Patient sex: M
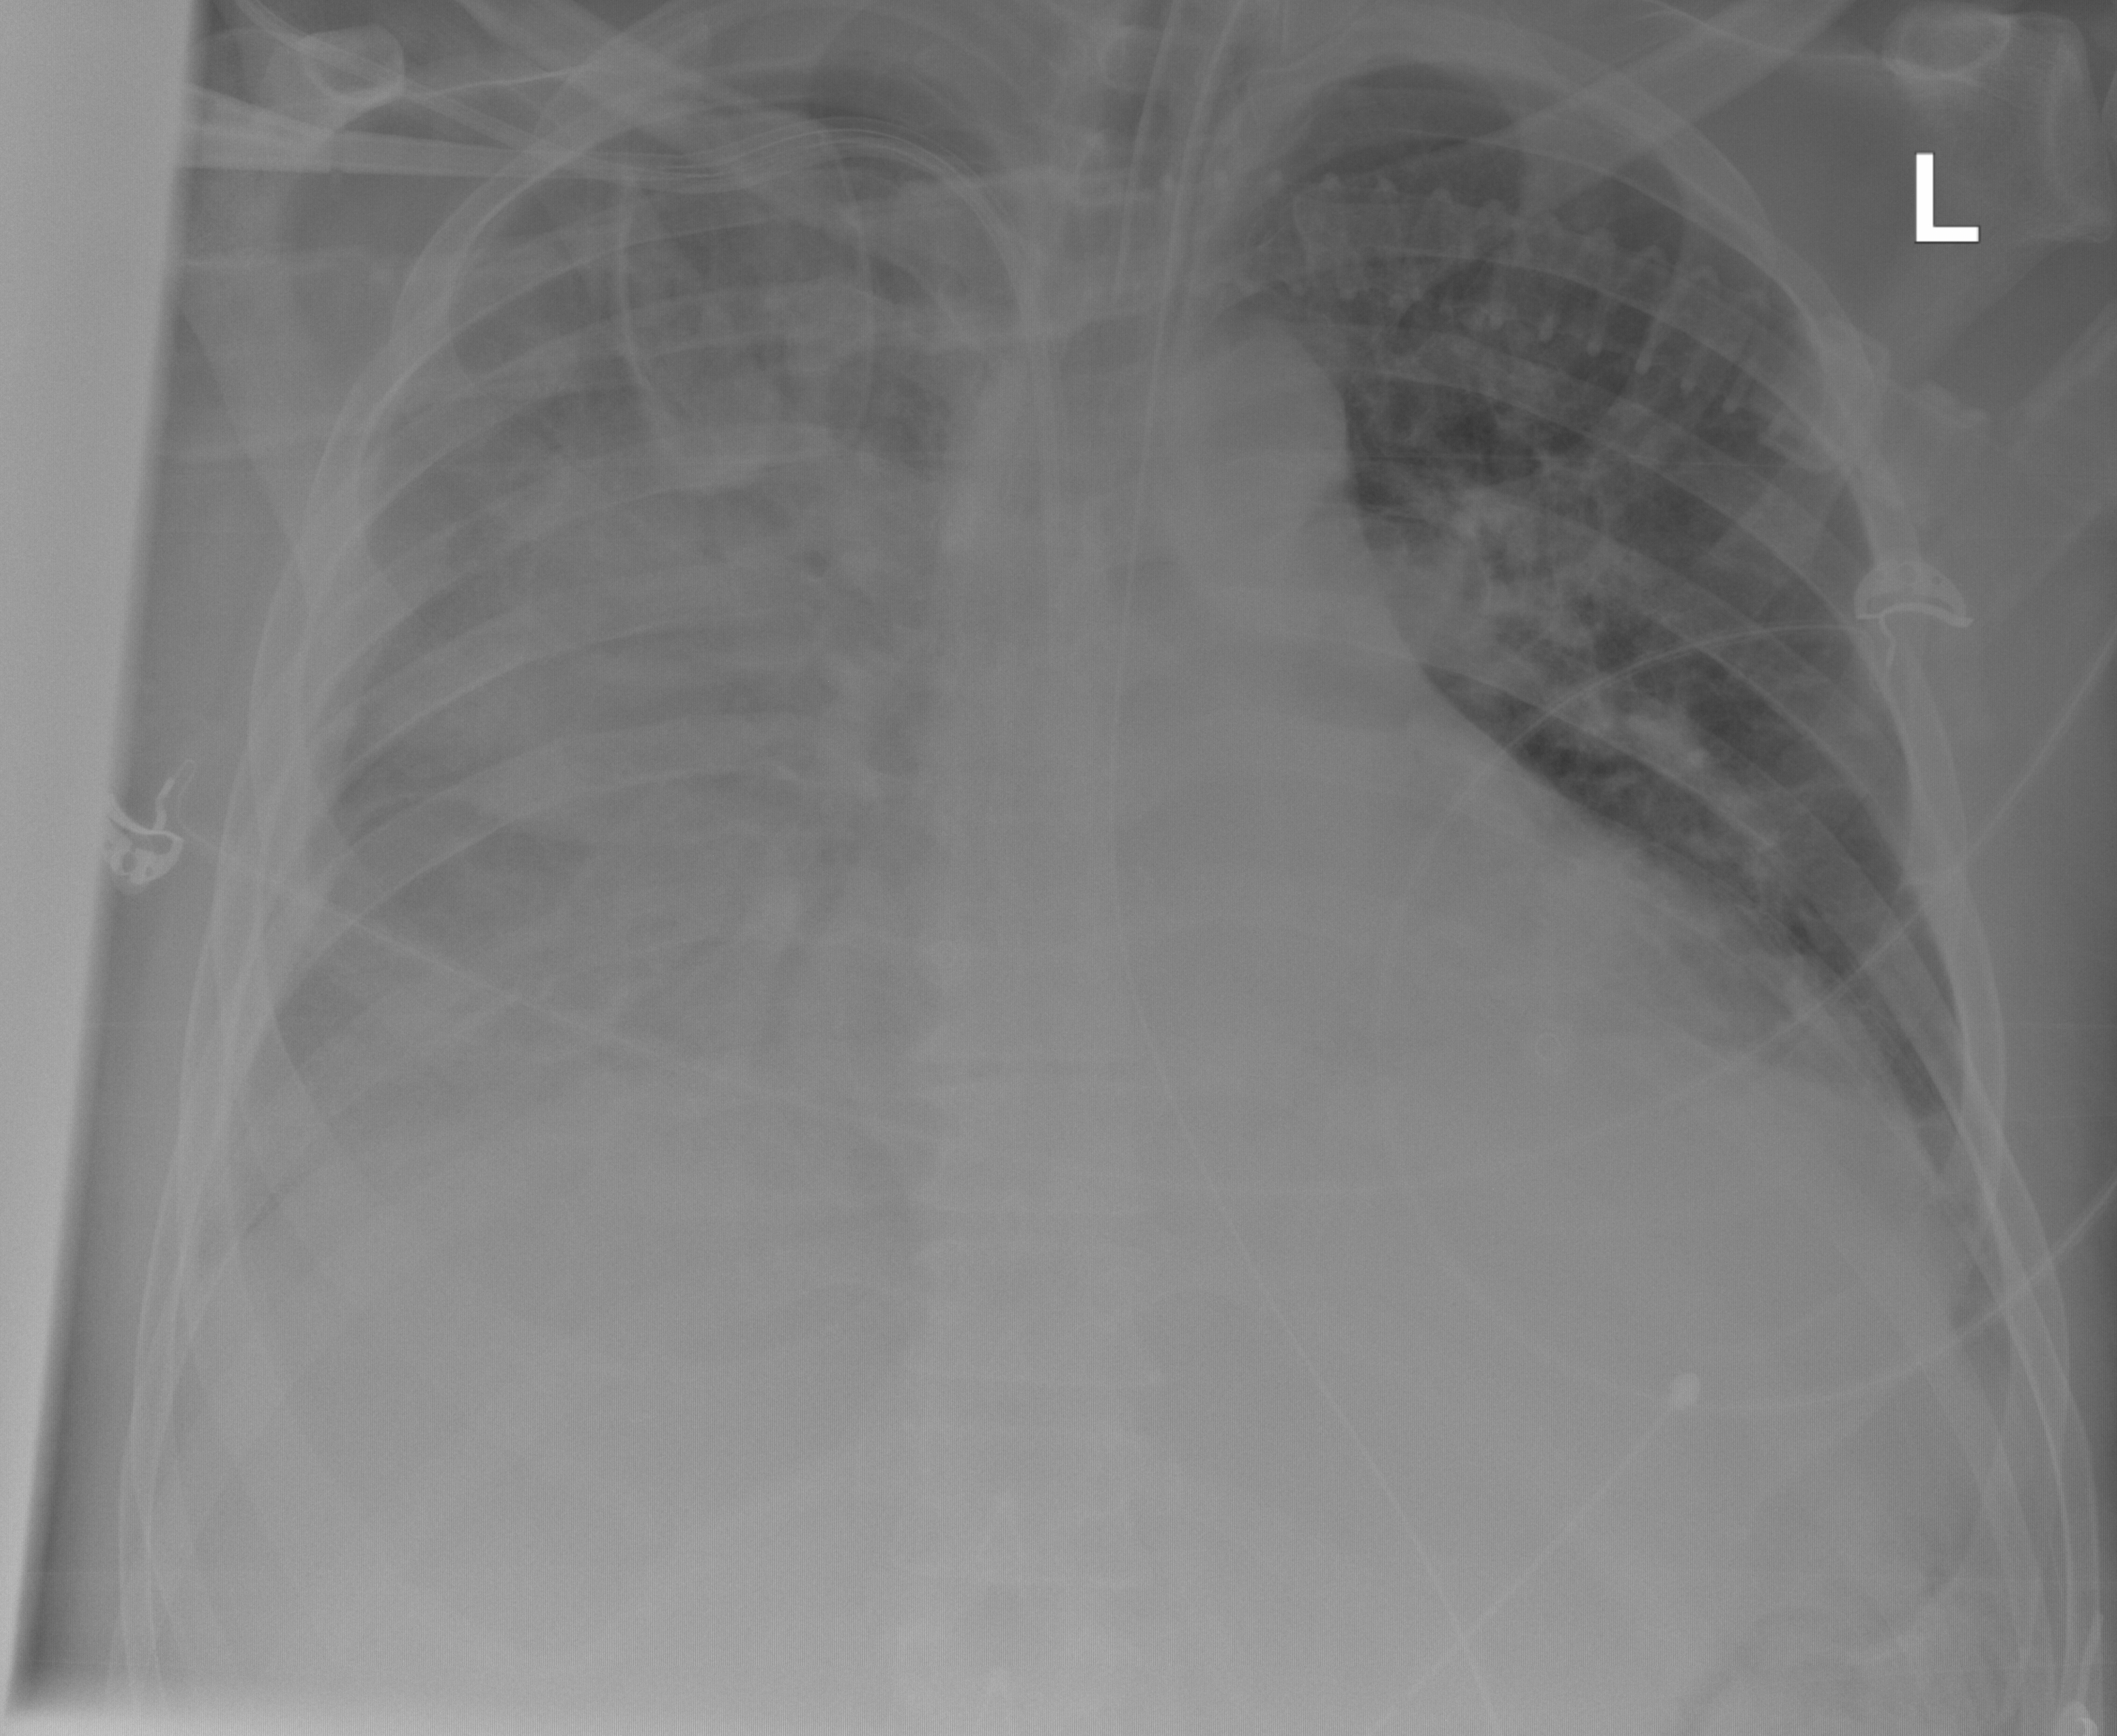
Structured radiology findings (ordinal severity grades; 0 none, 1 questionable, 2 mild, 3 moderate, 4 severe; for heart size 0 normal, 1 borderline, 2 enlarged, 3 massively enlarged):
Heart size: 2
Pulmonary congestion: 0
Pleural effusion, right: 3
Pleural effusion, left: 0
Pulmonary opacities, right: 4
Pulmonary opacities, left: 0
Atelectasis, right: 3
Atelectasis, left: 2